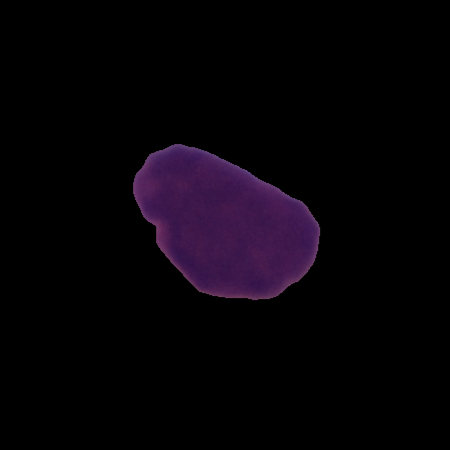
Label: cancer